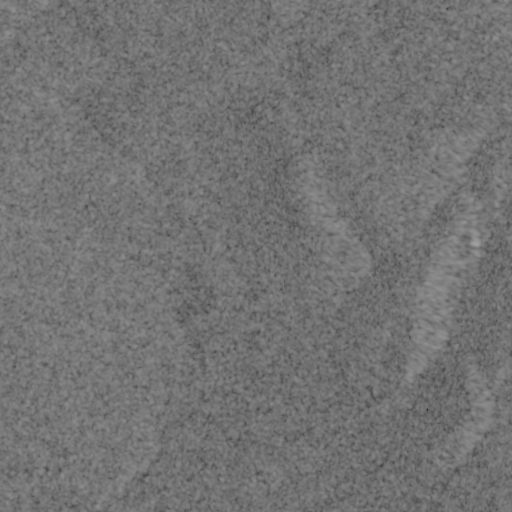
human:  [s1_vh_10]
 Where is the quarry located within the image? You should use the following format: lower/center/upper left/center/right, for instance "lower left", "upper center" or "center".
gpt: The quarry is located in the center right of the image.
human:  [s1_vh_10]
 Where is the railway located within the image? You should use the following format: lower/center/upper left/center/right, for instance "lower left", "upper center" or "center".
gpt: The railway is located in the right of the image.
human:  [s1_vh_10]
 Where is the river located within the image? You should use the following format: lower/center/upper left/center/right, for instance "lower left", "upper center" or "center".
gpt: The river is located in the upper left of the image.
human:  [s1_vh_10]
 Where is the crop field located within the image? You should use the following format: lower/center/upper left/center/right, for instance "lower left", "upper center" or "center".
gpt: There is no crop field in the image.

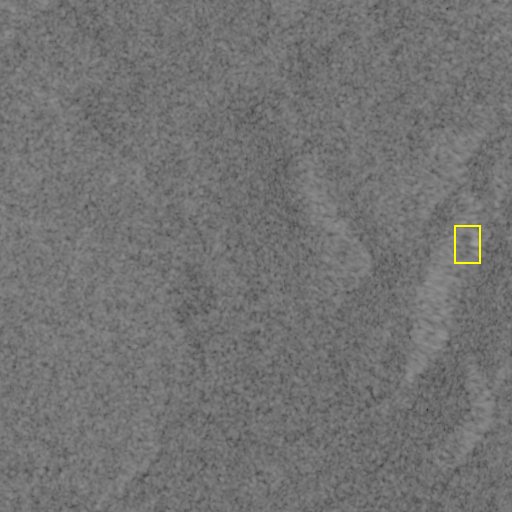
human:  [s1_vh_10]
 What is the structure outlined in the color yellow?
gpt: The structure outlined in yellow is a quarry.
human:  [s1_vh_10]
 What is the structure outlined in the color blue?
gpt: There is no blue outline.